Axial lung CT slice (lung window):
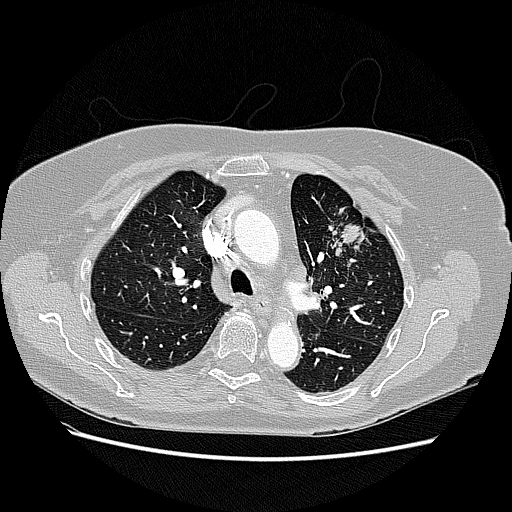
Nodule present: no